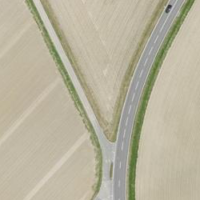
EUNIS habitat code: 52
Species observed at this site:
Motacilla alba